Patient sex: M
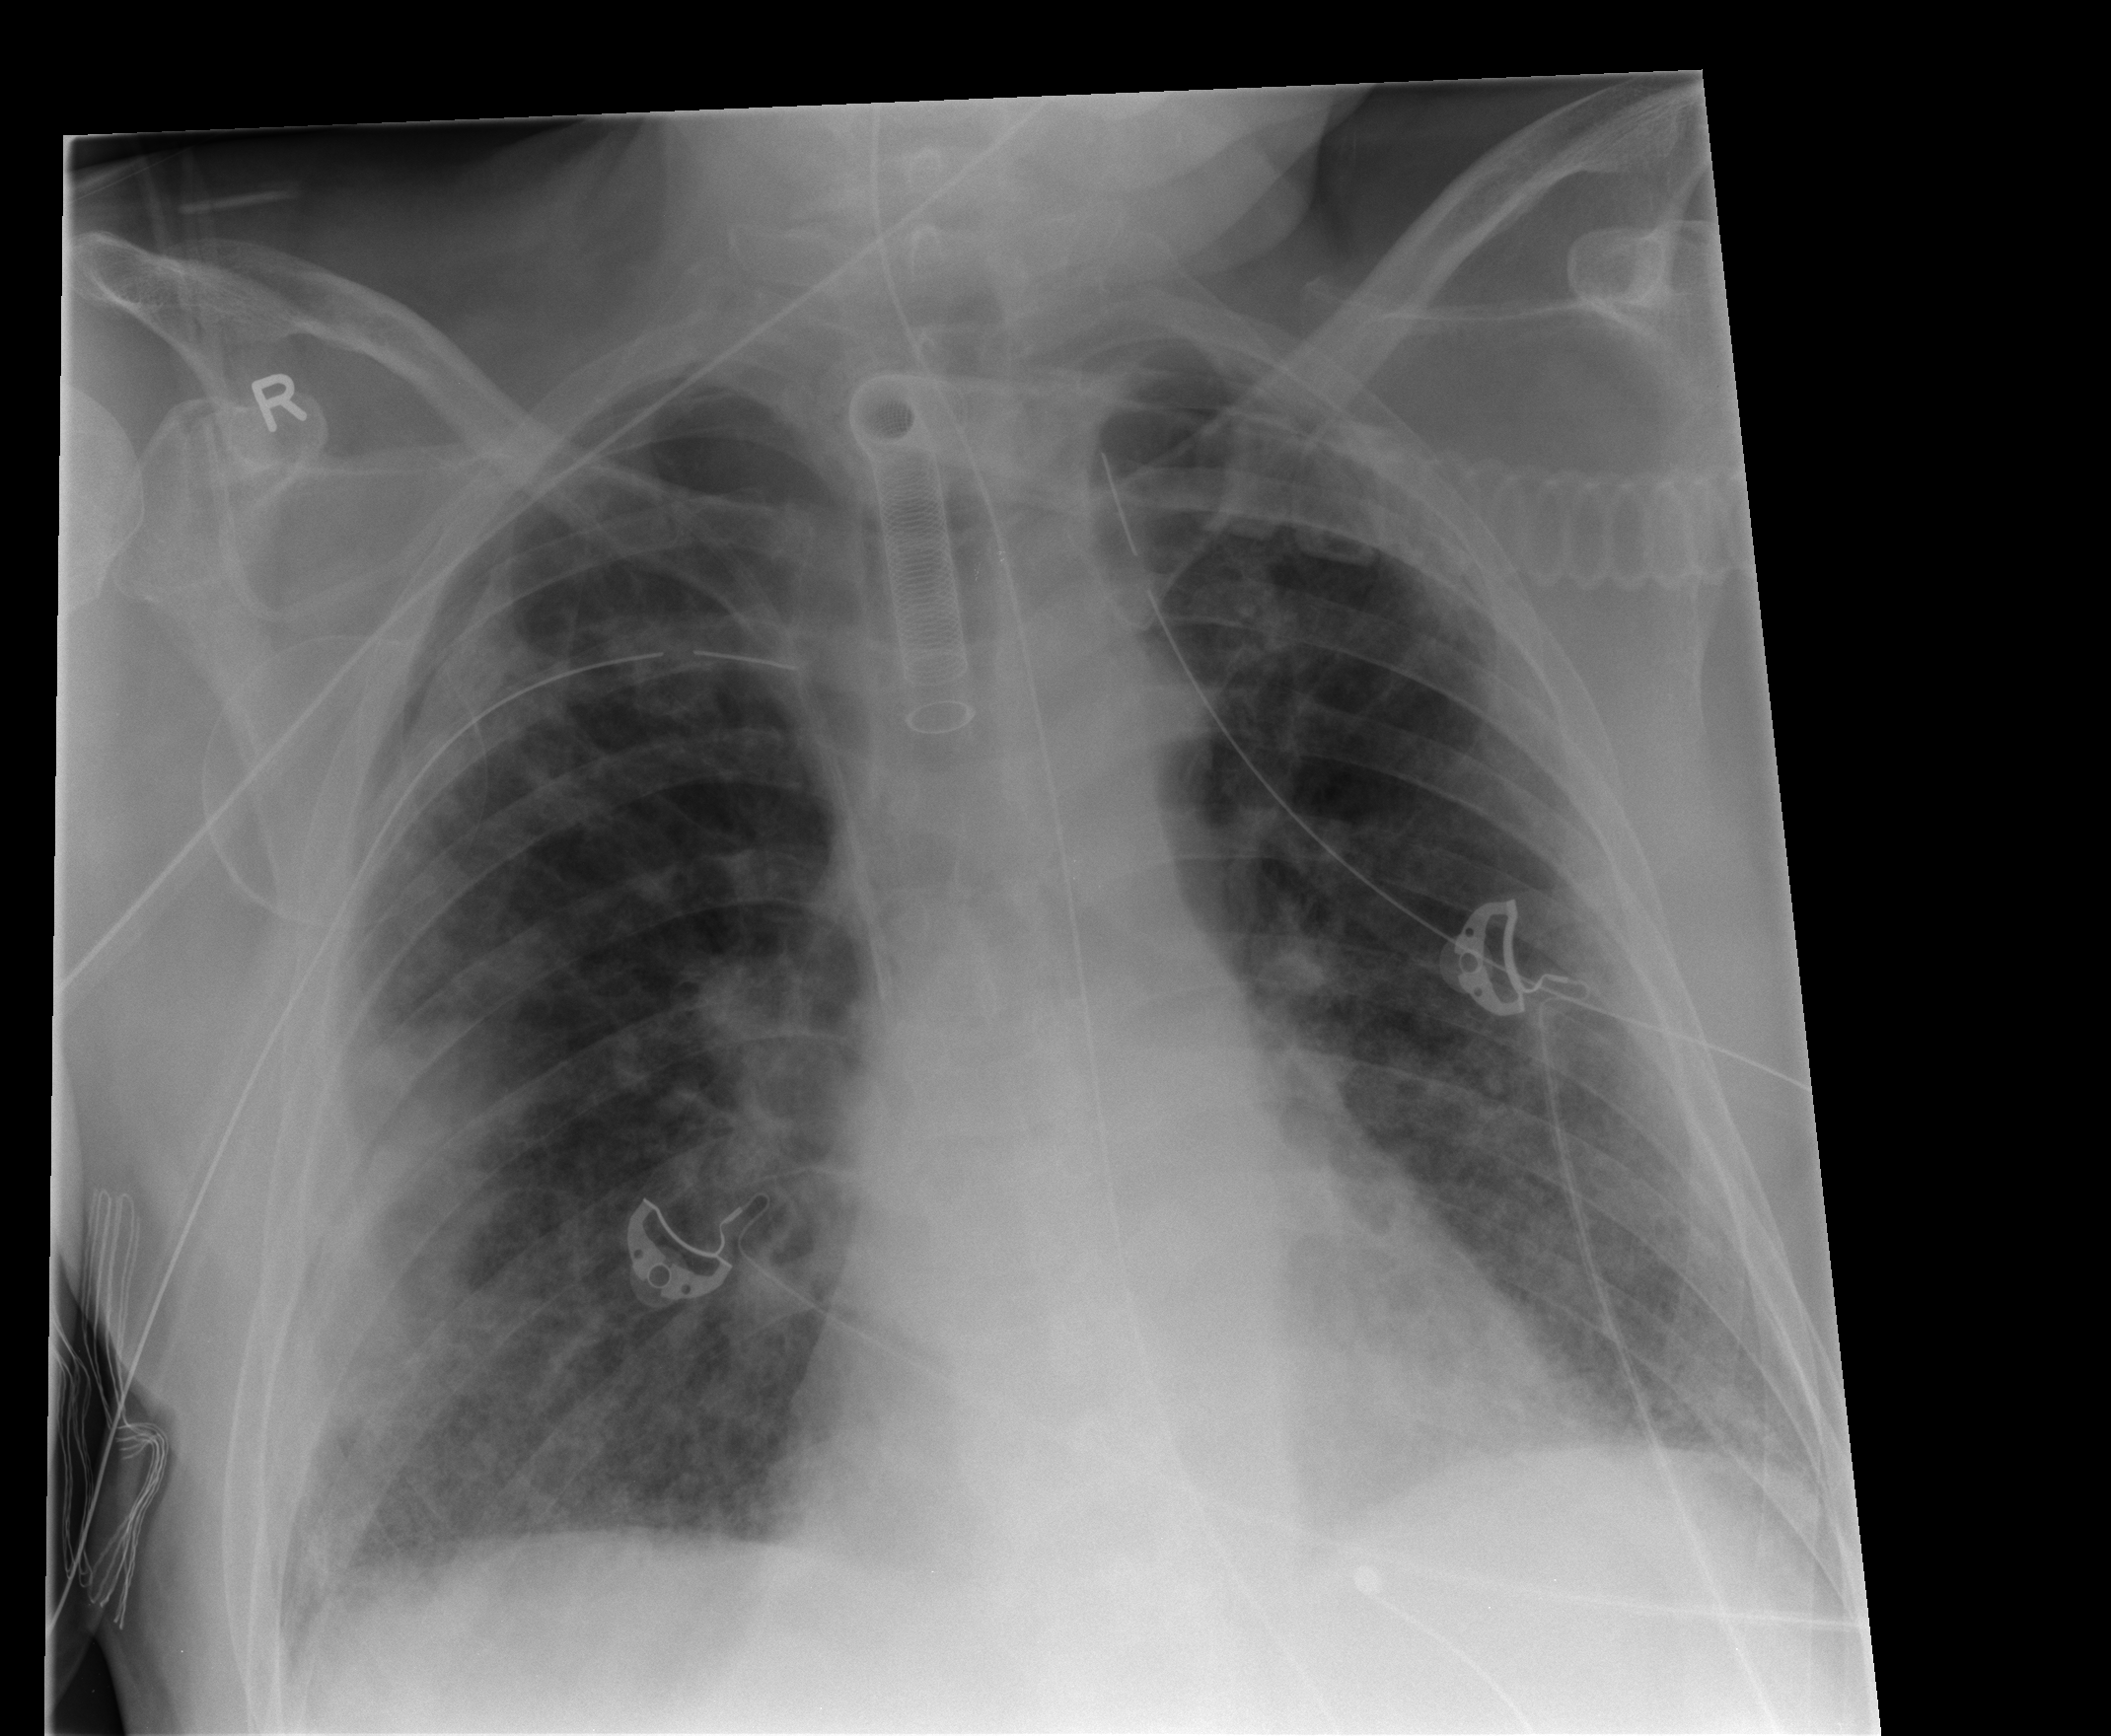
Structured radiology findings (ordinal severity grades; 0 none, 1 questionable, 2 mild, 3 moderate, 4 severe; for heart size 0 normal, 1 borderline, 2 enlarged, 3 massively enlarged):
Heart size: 0
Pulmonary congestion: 2
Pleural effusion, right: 1
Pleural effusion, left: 0
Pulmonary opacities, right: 2
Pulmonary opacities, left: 2
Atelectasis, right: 2
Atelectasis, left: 2